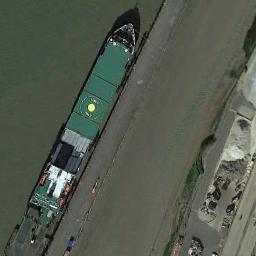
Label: ship